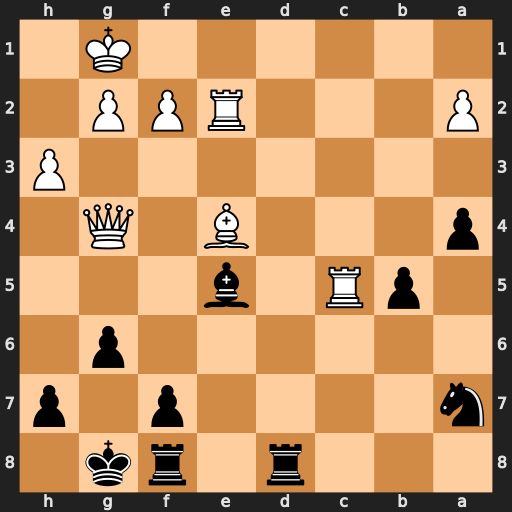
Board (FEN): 3r1rk1/n4p1p/6p1/1pR1b3/p3B1Q1/7P/P3RPP1/6K1
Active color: b
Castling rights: -
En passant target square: -
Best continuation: Rd1+ Re1 Rxe1#